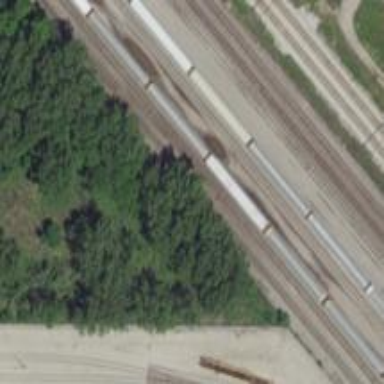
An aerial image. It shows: Railway yard in service.